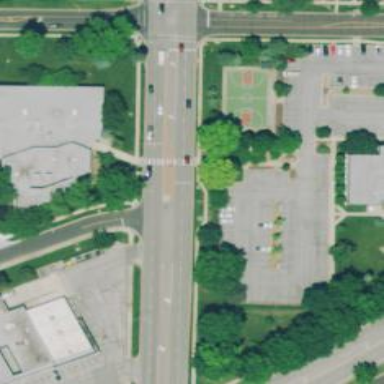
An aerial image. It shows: Uncontrolled footway crossing marked with lines.